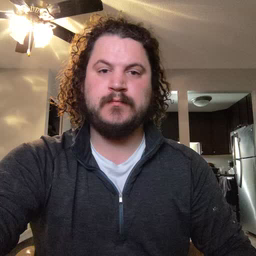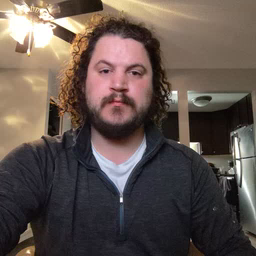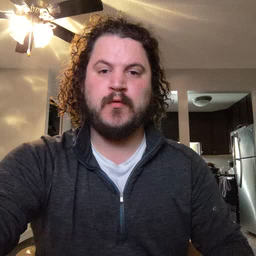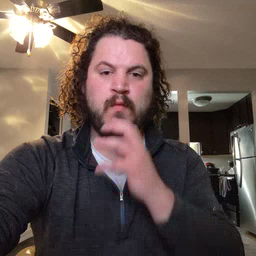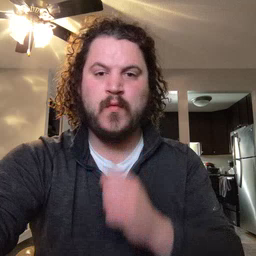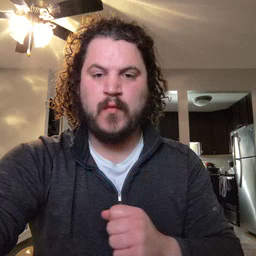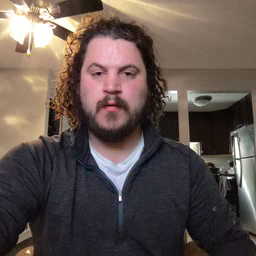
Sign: old